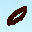
Label: 0